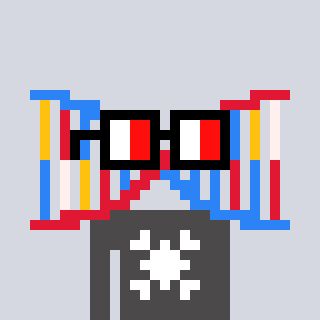
a pixel art character with square glasses with black frames and red eyes, a dna-shaped head and a grayscale-colored body on a cool background